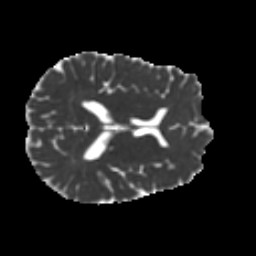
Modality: MD
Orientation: axial
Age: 26
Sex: male
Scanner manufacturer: ge
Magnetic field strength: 3 T
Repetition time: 7.8 s
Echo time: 0.0618 s